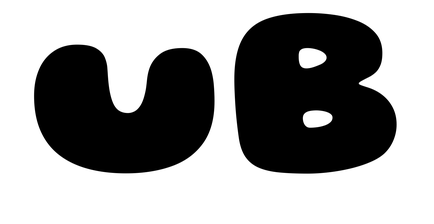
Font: Gluten_Black